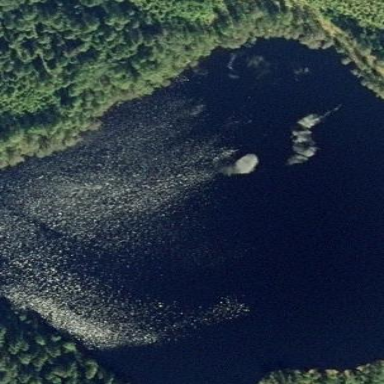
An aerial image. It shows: Lake with natural water.